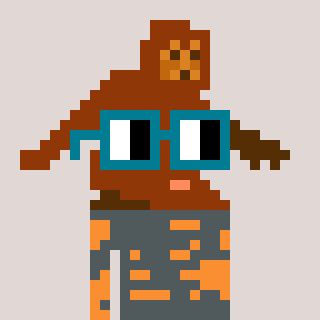
a pixel art character with square dark green glasses, a bigfoot-shaped head and a orange-colored body on a warm background